Question: Let's say i have two tables:
'''
work_hours
work_hours_id | date | _project_id
1 1.2. 10
2 1.2. 11
3 1.2. 10
project
project_id | project_name
10 pr1
11 pr2
12 pr3
'''
In DataGridView i want to see this:
'''
work_hours_id | date | _person_id | project_name(DataGridViewComboBoxColumn)
1 1.2. 10 pr1
2 1.2. 11 pr2
3 1.2. 10 pr1
'''
How can i do that?
Is possible to save changes in table 'work_hours', if i change pr1 ('work_hours_id = 3') to pr3 ('DataGridViewComboBoxColumn') with 'SqlCommandBuilder'?
'''
string query = "SELECT work_hours.work_hours_id, work_hours.date FROM work_hours
LEFT OUTER JOIN project ON work_hours._project_id = project.project_id ORDER BY work_hours.date;
SELECT * FROM project ORDER BY project_name";
SqlCommand sqlcmd = new SqlCommand(query, conn);
da = new SqlDataAdapter(query, connectionString);
cBuilder = new SqlCommandBuilder(da);
dt = new DataTable();
ds = new DataSet();
da.Fill(dt);
da.Fill(ds);
DataGridViewComboBoxColumn columnCb = new DataGridViewComboBoxColumn();
columnCb.DataPropertyName = "_project_id";
columnCb.DataSource = ds.Tables[1];
columnCb.ValueMember = "project_id";
columnCb.DisplayMember = "project_name";
bSource = new BindingSource();
bSource.DataSource = dt;
dataGridView1.DataSource = bSource;
dataGridView1.Columns.Add(columnCb);
'''

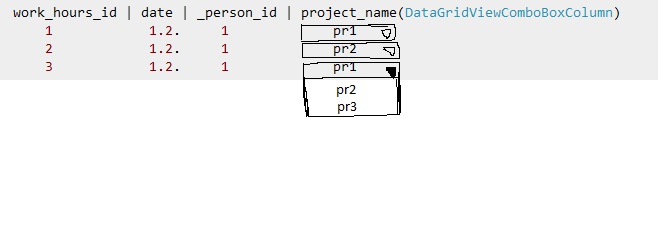
Answer: if i don't misunderstand you want to set the datagridview's combobox column's datasource..You can set by this :
'''
/// if you use OfType Method then you will get advantage of to use as normal control
/// means this method will give you advantage of can use all method and properties
/// of the control which you want to implement in DataGridView
/// Controls.OfType method will check all the columns and get an array with
/// what you give as search criteria..here, the criteria is ComboboxColumn..
/// depends of your need you can give comboboxcell also..
/// Element at method selects the zero based index in array which filtered by criteria
/// if you use only one of the given type then you can use .First() instead of .ElementAt()
yourDataGridViewName.Controls.OfType<DataGridViewComboBoxColumn>()
.ElementAt(indexNoOfTheDGVComboBox).DataSource = YourDataRetrievingMethod;
//i.e. ds.Tables[indexNoOfTheTable].Columns[IndexOfTheColumn]
/// and you can set DisplayMember and ValueMember as the same way..
/// i give combocell and combocolumn together to show the syntax.
yourDataGridViewName.Controls.OfType<DataGridViewComboBoxCell>()
.ElementAt(0).DisplayMember = "YourDisplay";
yourDataGridViewName.Controls.OfType<DataGridViewComboBoxCell>()
.ElementAt(0).ValueMember = "YourValue";
'''
About the second Question.. if you ask me then i prefer : To control "accidentally savings" put a buttonCell at the end of the row..when user change something on row should click the save button..And then in your button click method you can save changes as normal insert or update method..
just 2 differences there..
1-) you need to use 'Cell_Click' Event and to be sure that is button check with 'OfType()' method instead of normal 'Button _Click' event
2-) Depends to project needs, you will need to get DataGridView's 'RowIndex' and / or 'Cell Address()' before to get and pass values to the SQLQuery